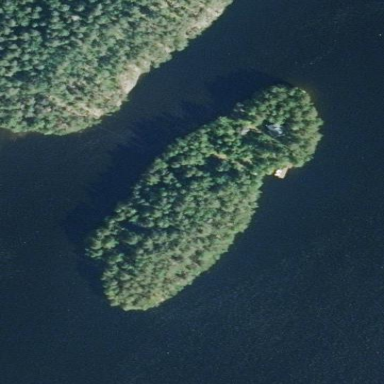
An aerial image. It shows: Islet surrounded by woodland.